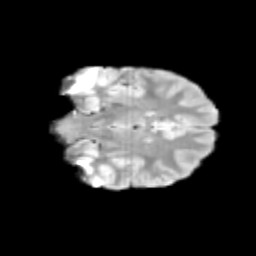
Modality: T2w
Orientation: coronal
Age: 10
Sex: female
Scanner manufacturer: siemens
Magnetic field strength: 3 T
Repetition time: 3.8 s
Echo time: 0.07 s